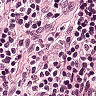
Metastatic tissue present: no